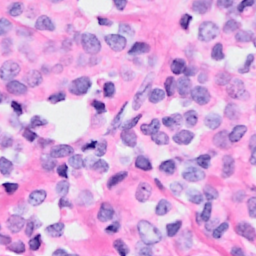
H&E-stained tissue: Breast